已知抛物线 $C: y^2 = 4x$ 的焦点为 $F$，准线为 $l$，$PQ$ 是过焦点 $F$ 的一条弦，已知点 $A(4,3)$，则( \   \ )

A. 焦点 $F$ 到准线 $l$ 的距离为 $1$

B. 焦点 $F(0,1)$，准线方程为 $y = -1$

C. $\frac{1}{|PF|} + \frac{1}{|QF|} = \frac{3}{4}$

D. $|PA| + |PF|$ 的最小值是 $5$
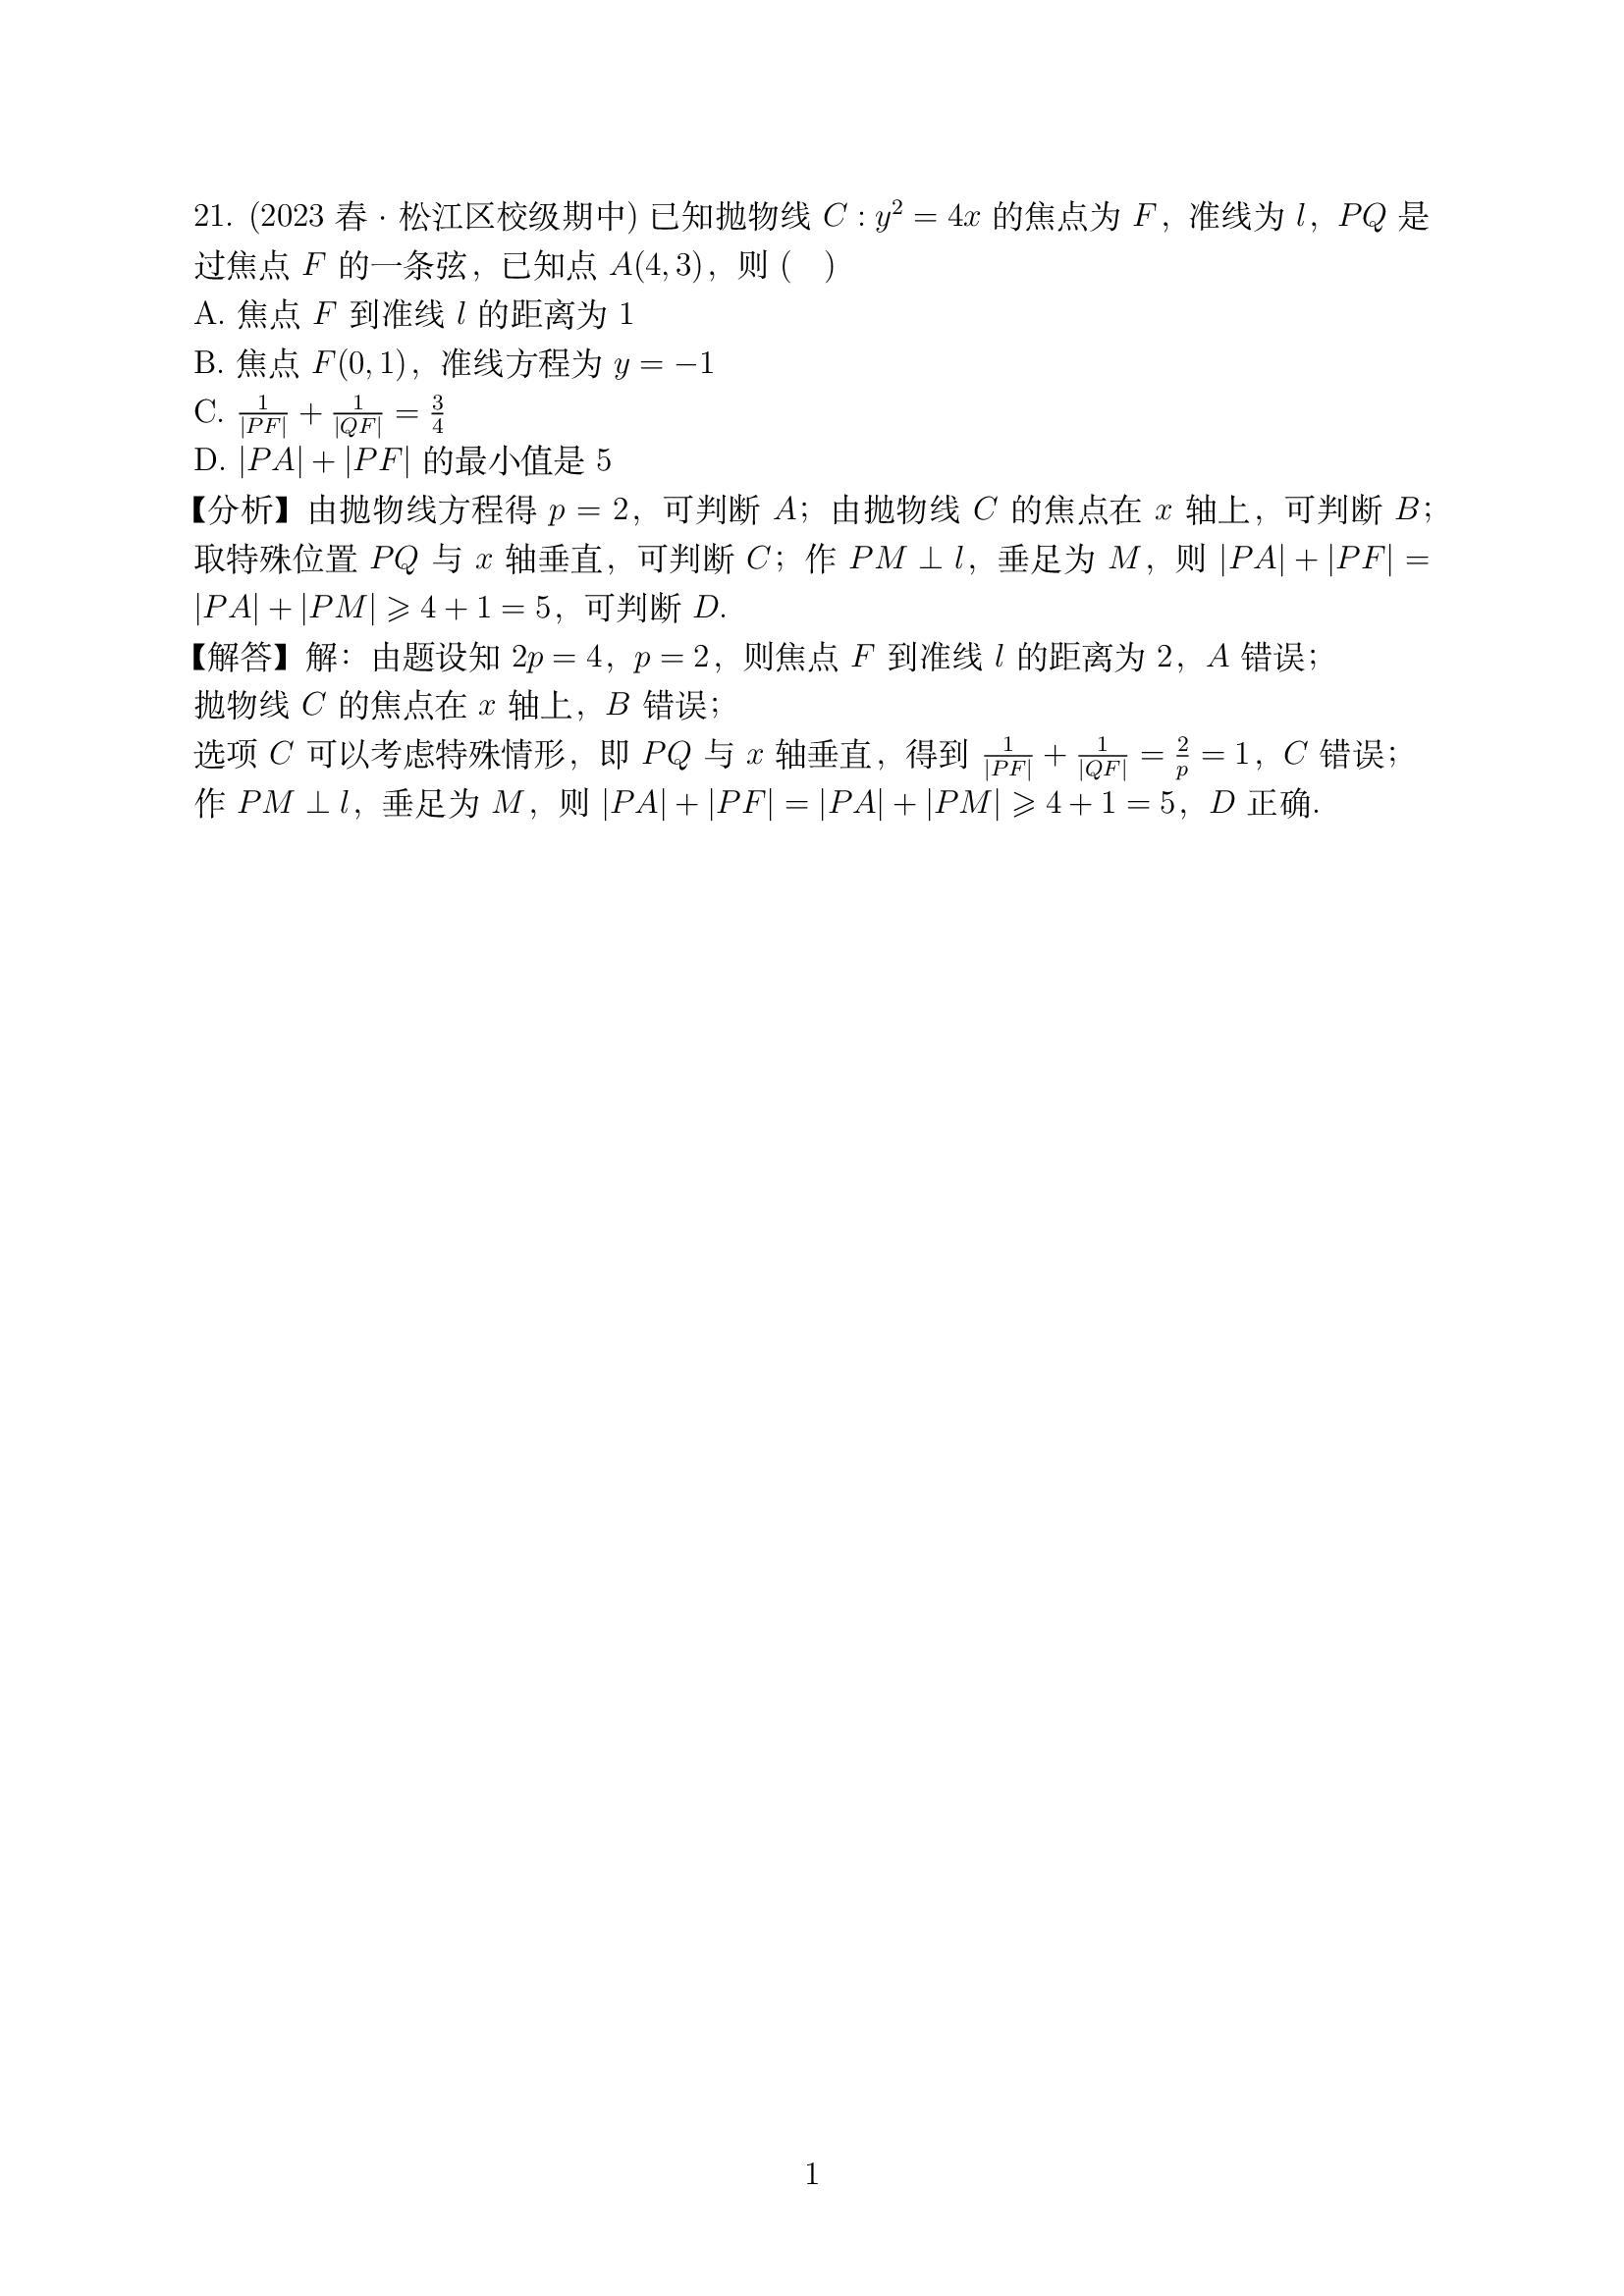
【解答】
【分析】由抛物线方程得 $p = 2$，可判断 $A$；由抛物线 $C$ 的焦点在 $x$ 轴上，可判断 $B$；取特殊位置 $PQ$ 与 $x$ 轴垂直，可判断 $C$；作 $PM \perp l$，垂足为 $M$，则 $|PA| + |PF| = |PA| + |PM| \geqslant 4 + 1 = 5$，可判断 $D$.

【解答】解：由题设知 $2p = 4$，$p = 2$，则焦点 $F$ 到准线 $l$ 的距离为 $2$，$A$ 错误；

抛物线 $C$ 的焦点在 $x$ 轴上，$B$ 错误；

选项 $C$ 可以考虑特殊情形，即 $PQ$ 与 $x$ 轴垂直，得到 $\frac{1}{|PF|} + \frac{1}{|QF|} = \frac{2}{p} = 1$，$C$ 错误；

作 $PM \perp l$，垂足为 $M$，则 $|PA| + |PF| = |PA| + |PM| \geqslant 4 + 1 = 5$，$D$ 正确.